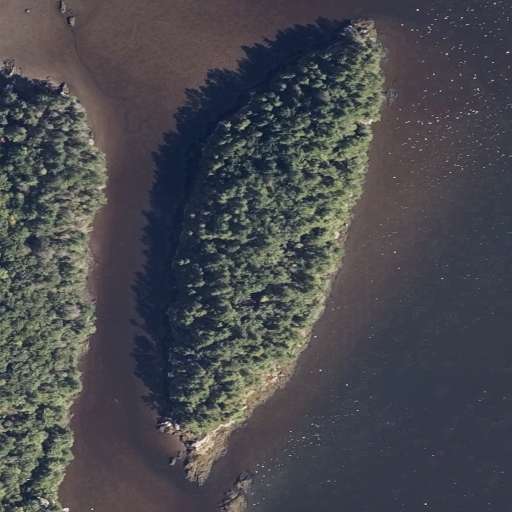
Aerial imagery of island in Maine named Pine Island containing open water, evergreen forest, mixed forest, herbaceous wetlands, barren land, and open development